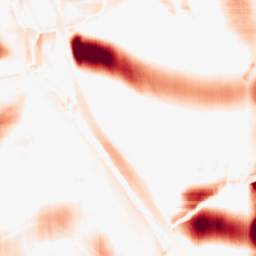
Category: morphological
Decomposition family: rolling_ball
Decomposition parameters: radius: 25
Upsampling method: cubic_catmull_rom
Upsampling parameters: scale: 2
Upsampling scale: 2